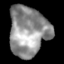
Tissue: skin
Cell type: Epithelial cells
Senescence score: 0.193
Nuclear area (px): 1882
Mean DAPI intensity: 144.889